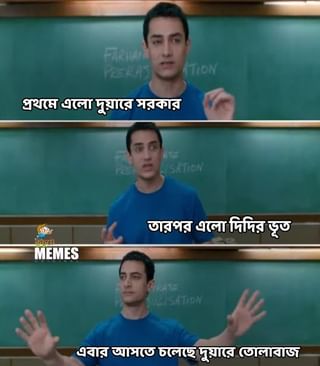
Text: প্রথমে এলো দুয়ারে সরকার তারপর এলো দিদির ভূত এবার আসতে চলেছে দুয়ারে তোলাবাজ
Label: Hate
Hate category: Political
Targeted group: Organization